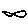
Label: fish